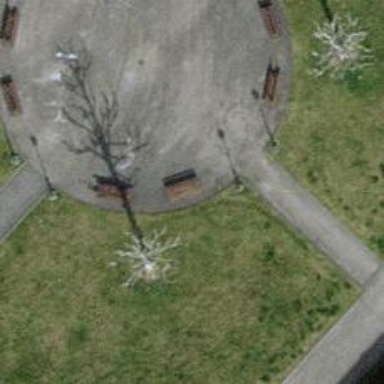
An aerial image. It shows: Bench.